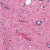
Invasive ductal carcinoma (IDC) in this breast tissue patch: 0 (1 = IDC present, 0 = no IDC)